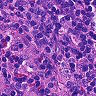
Metastatic tissue present: no